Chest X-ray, PA view. Patient: 70 years old, sex F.
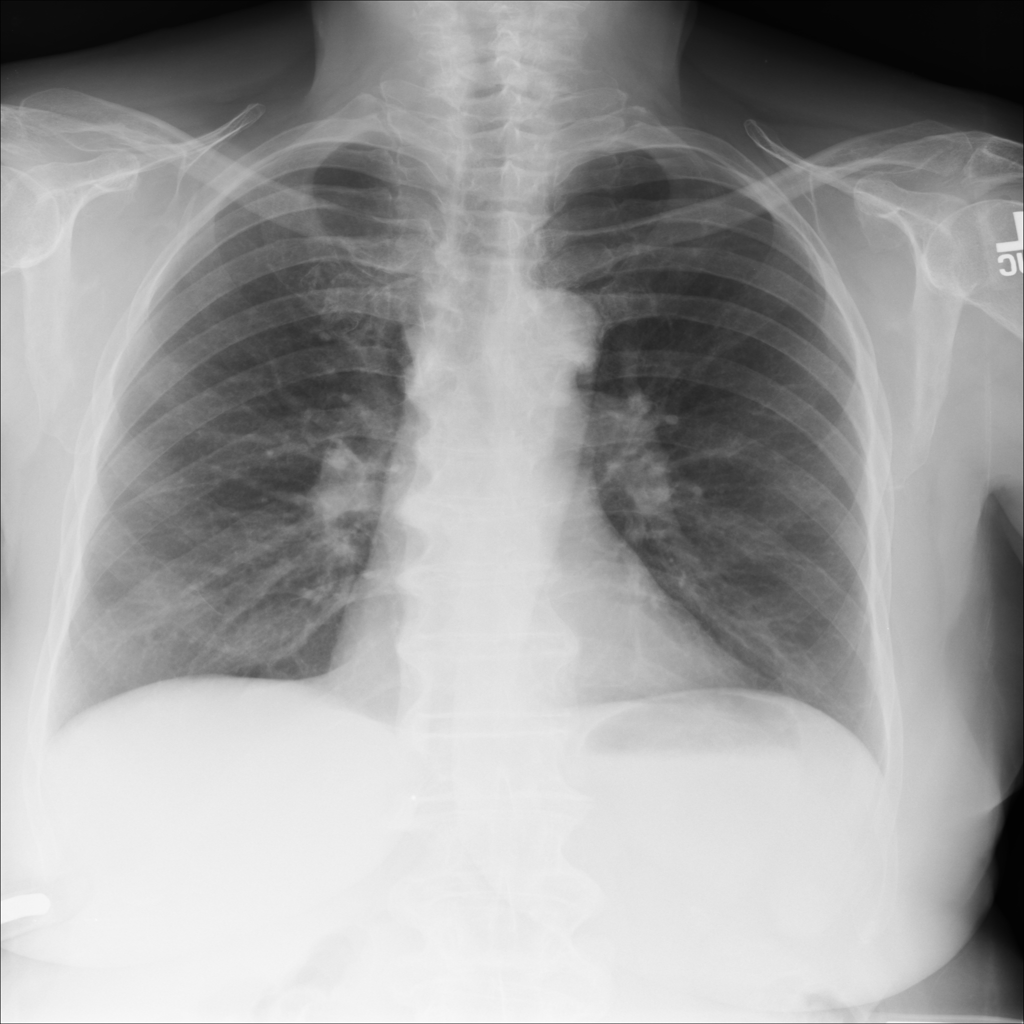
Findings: Nodule